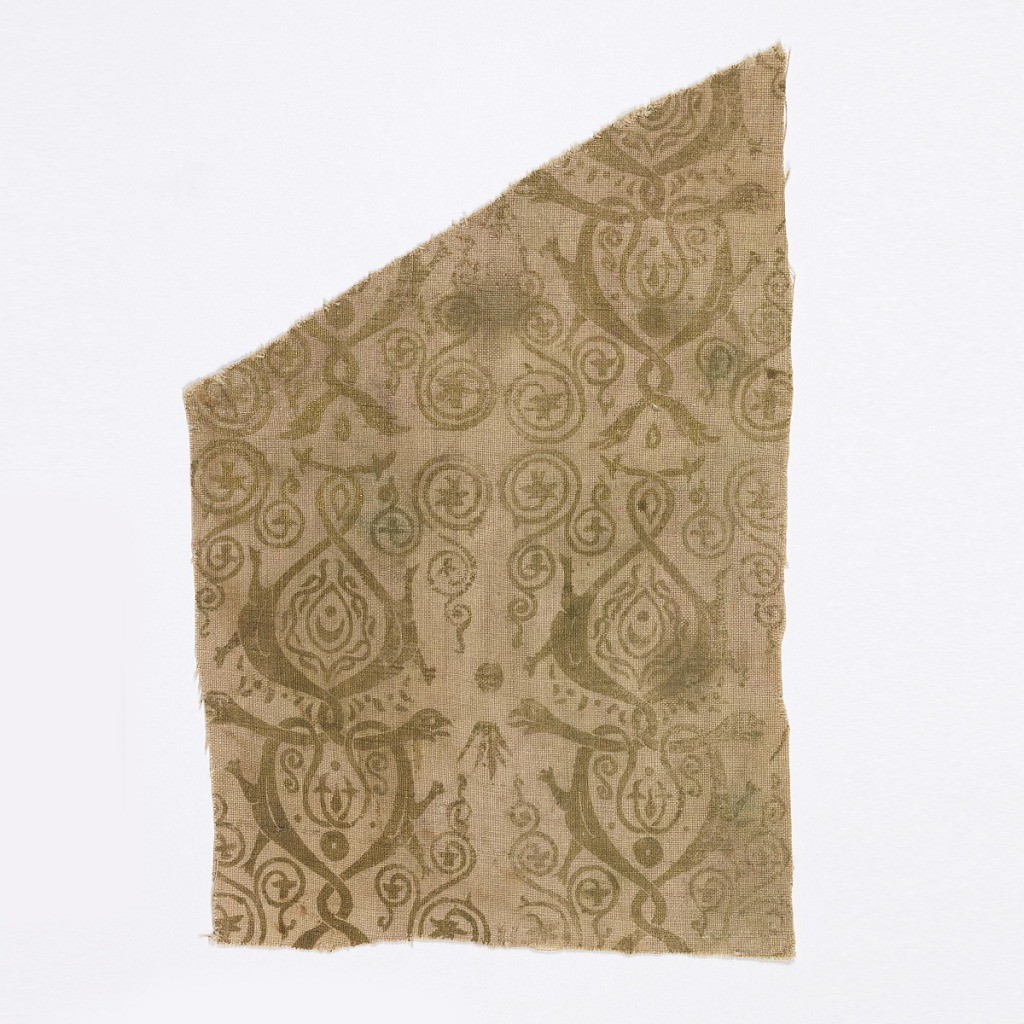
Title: Fragment
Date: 13th–14th century
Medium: linen Technique: pigment printed on plain weave
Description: Fragment of printed linen with twining lizard-like shapes and scrolls, in gold on a rose ground.